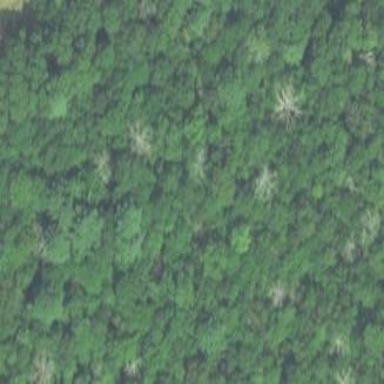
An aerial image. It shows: Mixed leaf woodland.